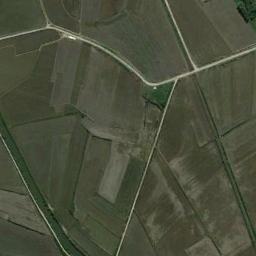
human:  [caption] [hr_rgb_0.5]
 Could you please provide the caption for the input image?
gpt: Many green and brown mixed rectangular farm fields .

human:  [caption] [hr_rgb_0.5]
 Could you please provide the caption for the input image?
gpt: There are some light green and bare rectangular farmland .

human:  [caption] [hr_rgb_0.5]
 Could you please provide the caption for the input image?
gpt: Several khaki farmlands are on the ground and some roads go through the farmlands .

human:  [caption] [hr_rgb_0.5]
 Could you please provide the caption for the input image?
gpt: Many pathways of different lengths are in rectangular farmlands .

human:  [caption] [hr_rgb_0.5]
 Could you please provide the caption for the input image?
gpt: There are some brown rectangular farmlands of different sizes .